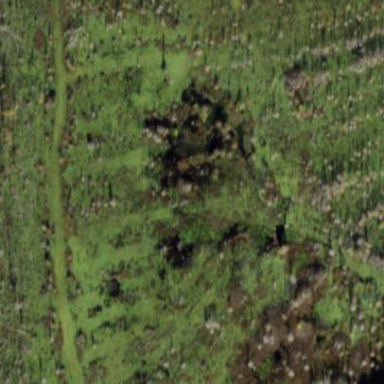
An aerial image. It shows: Marshy wetland area.